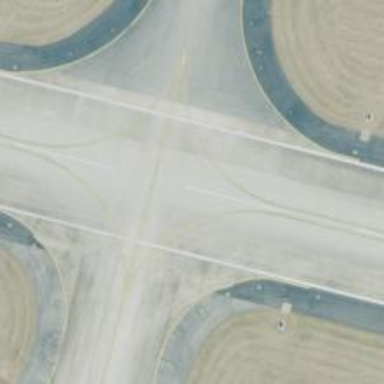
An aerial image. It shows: View of taxiway at the airport.